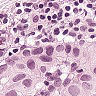
Metastatic tissue present: yes